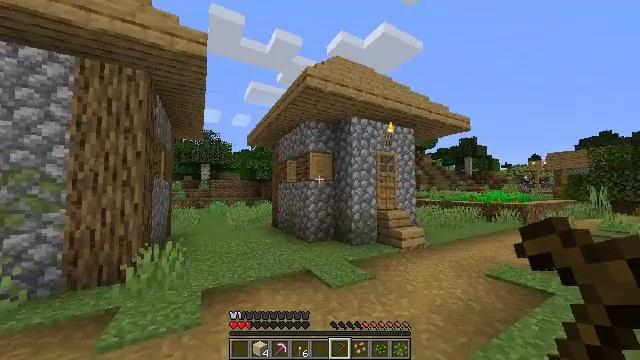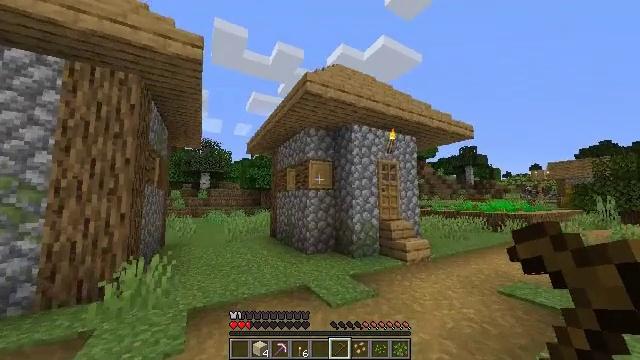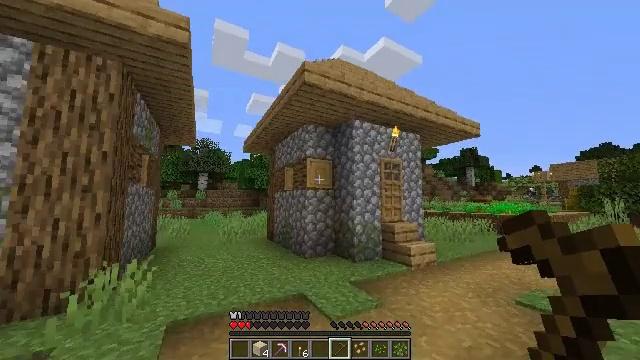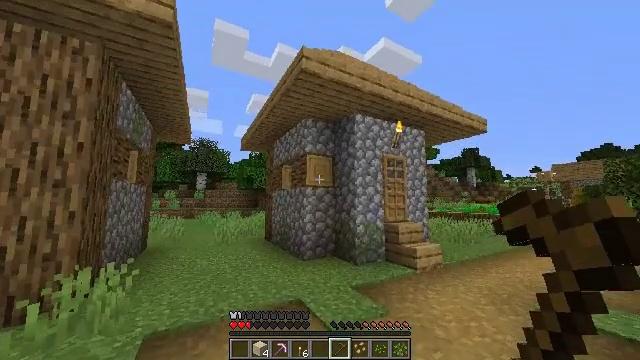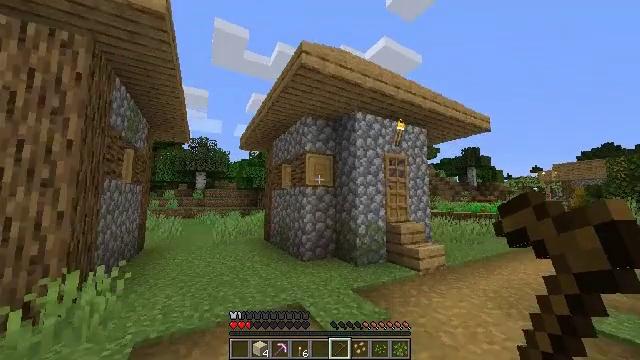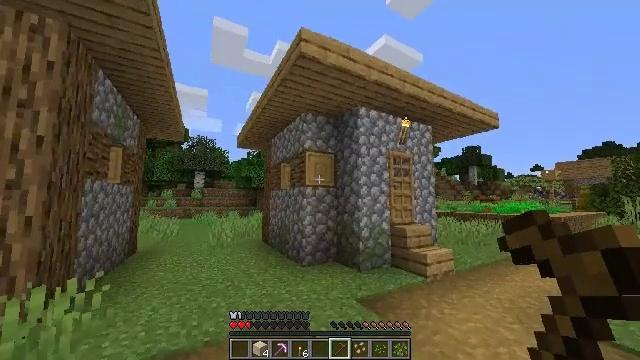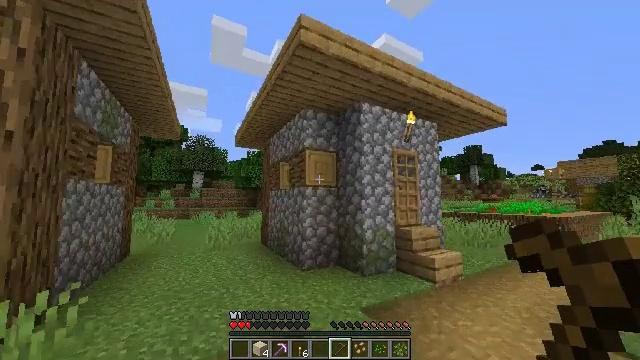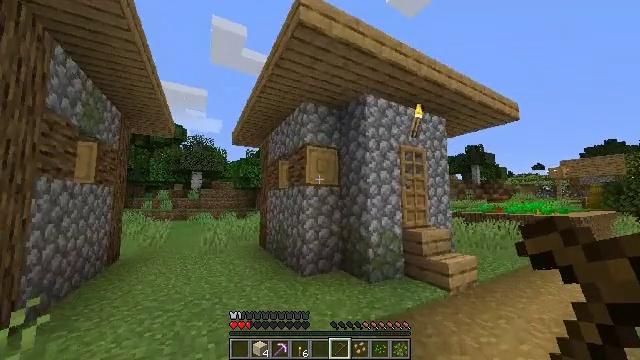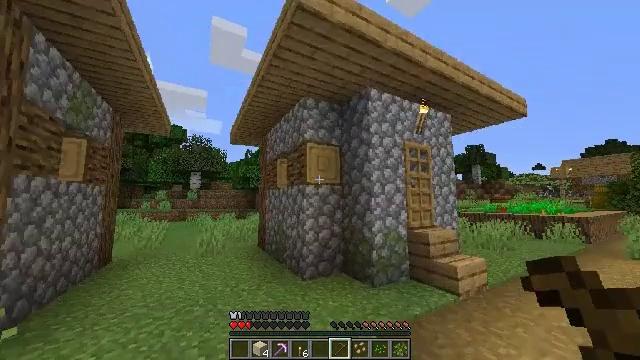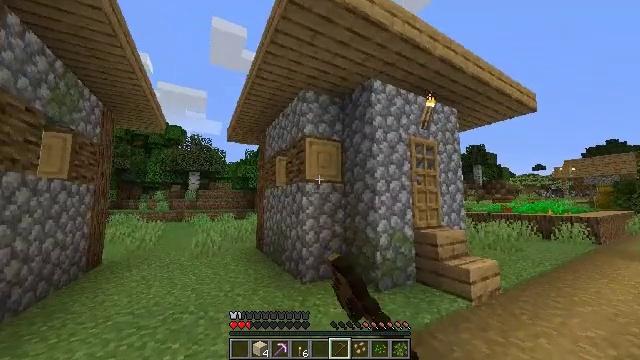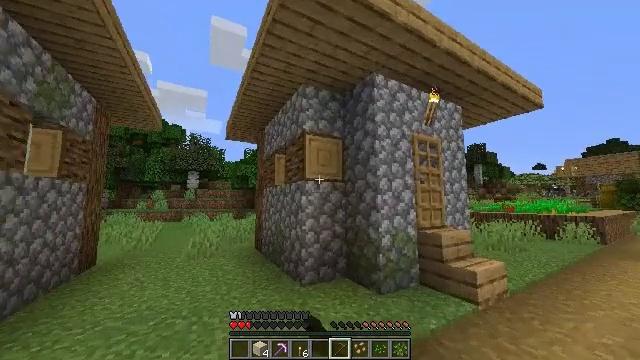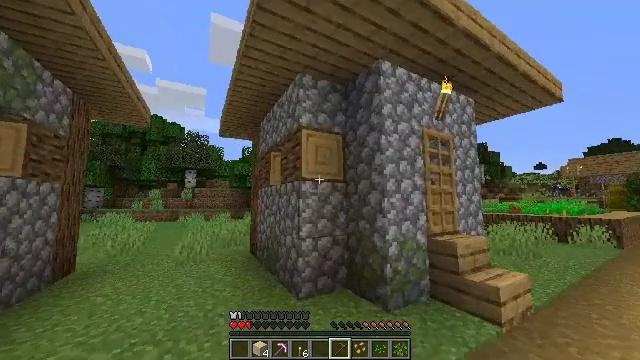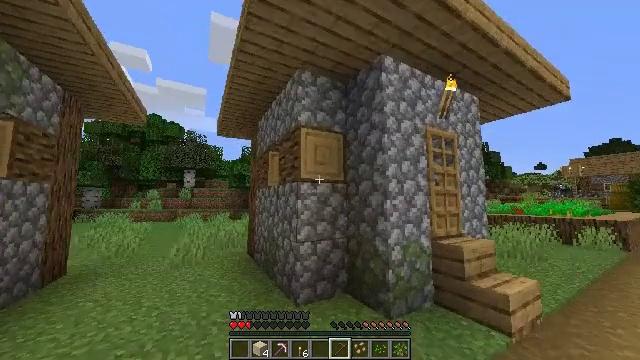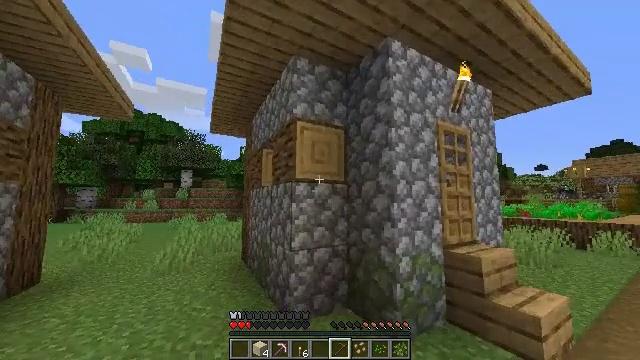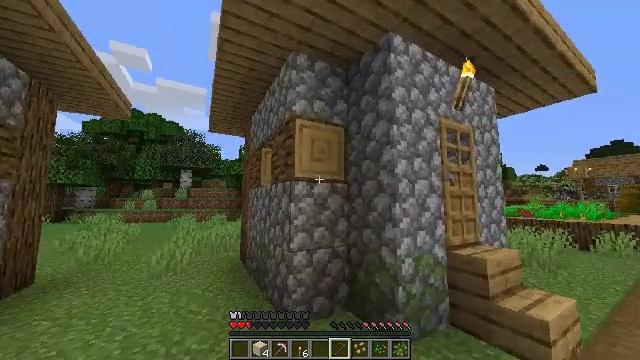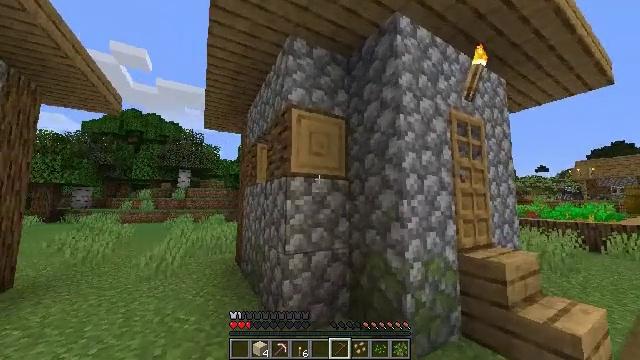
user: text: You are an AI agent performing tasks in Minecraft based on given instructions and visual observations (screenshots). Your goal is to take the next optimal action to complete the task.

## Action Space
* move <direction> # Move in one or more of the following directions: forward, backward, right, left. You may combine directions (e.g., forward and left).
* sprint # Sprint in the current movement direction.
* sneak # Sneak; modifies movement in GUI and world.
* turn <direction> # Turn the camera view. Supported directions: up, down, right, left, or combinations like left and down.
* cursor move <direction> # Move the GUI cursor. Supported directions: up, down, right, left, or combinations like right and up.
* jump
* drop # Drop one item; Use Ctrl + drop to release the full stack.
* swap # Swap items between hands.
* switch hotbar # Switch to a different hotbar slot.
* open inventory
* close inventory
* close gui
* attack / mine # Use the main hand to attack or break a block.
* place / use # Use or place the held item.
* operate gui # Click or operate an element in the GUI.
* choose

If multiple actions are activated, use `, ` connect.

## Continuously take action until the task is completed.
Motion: motion action
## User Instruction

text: Mine the oak log.
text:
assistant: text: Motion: move forward, turn up
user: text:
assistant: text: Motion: move forward
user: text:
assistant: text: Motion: move forward
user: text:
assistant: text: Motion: move forward
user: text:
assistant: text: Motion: move forward
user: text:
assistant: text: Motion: move forward
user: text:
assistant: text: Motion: move forward
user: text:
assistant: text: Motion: move forward, attack / mine
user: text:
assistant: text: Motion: move forward, attack / mine
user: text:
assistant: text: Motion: move forward, attack / mine
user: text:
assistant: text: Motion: move forward, attack / mine
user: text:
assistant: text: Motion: move forward, attack / mine
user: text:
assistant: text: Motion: move forward, attack / mine
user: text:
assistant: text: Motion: move forward, attack / mine
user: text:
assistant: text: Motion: move forward, attack / mine
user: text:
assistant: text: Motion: move forward, turn up, attack / mine
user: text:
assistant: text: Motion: move forward, turn up, attack / mine
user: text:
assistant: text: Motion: move forward, attack / mine
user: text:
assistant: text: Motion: move forward, attack / mine
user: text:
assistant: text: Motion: move forward, turn up, attack / mine
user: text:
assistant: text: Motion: move forward, turn up, attack / mine
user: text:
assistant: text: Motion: turn up, attack / mine
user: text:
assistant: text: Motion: turn up, attack / mine
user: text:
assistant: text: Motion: turn up, attack / mine
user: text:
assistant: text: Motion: turn up, attack / mine
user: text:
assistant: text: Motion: turn up, attack / mine
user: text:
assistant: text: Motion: attack / mine
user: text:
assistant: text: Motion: turn up, attack / mine
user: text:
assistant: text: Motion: turn up, attack / mine
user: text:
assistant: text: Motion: turn up, attack / mine